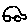
Label: car